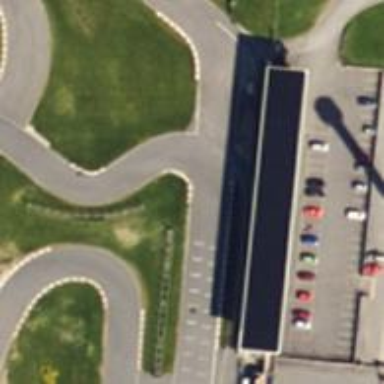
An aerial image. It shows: Karting raceway road for racing enthusiasts.